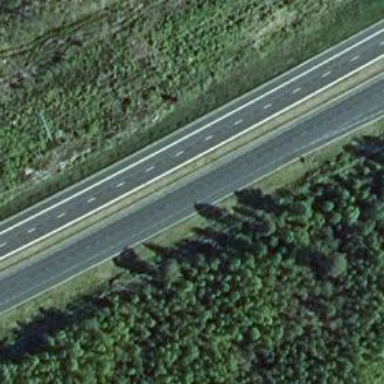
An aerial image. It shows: Asphalt motorway.